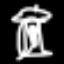
Label: The Eiffel Tower